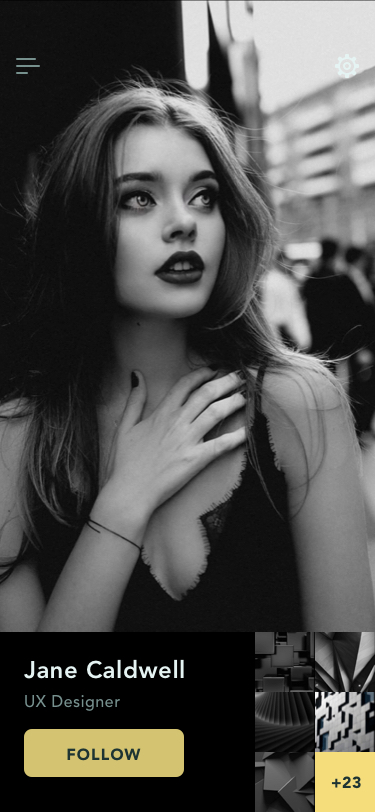
Text in this UI design:
+23
Jane Caldwell
UX Designer